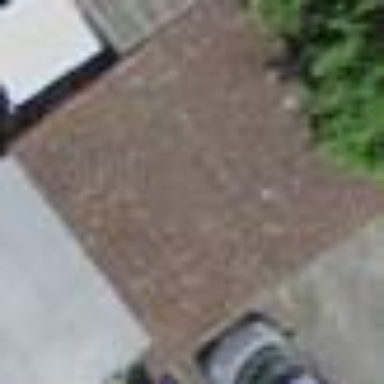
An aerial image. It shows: Gabled garage with roof made of roof tiles.